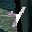
Label: 4